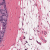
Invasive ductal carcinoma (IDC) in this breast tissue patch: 0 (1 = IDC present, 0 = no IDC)